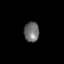
Tissue: lung
Cell type: Epithelial cells
Senescence score: 0.2251
Nuclear area (px): 294
Mean DAPI intensity: 109.776